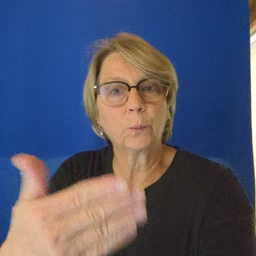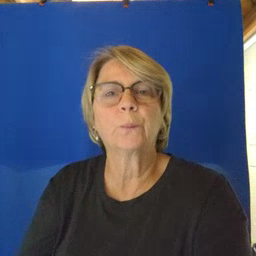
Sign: thankyou